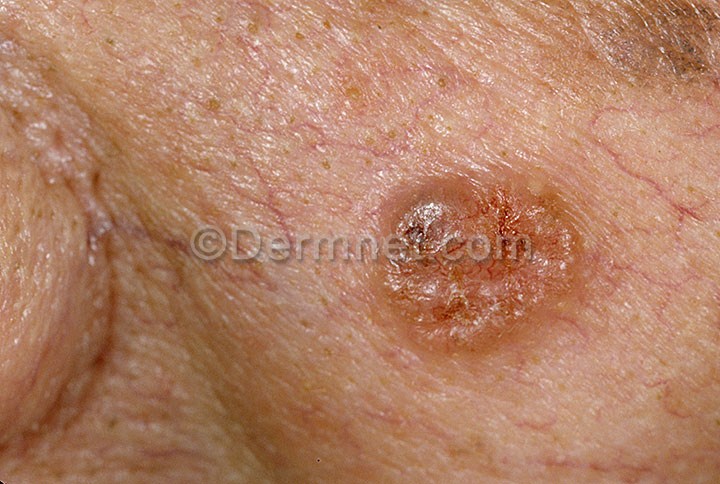
Disease: Actinic Keratosis Basal Cell Carcinoma and other Malignant Lesions